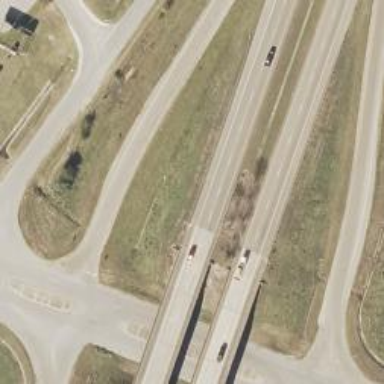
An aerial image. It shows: Asphalt motorway link.